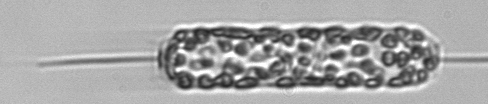
Label: Ditylum_brightwellii